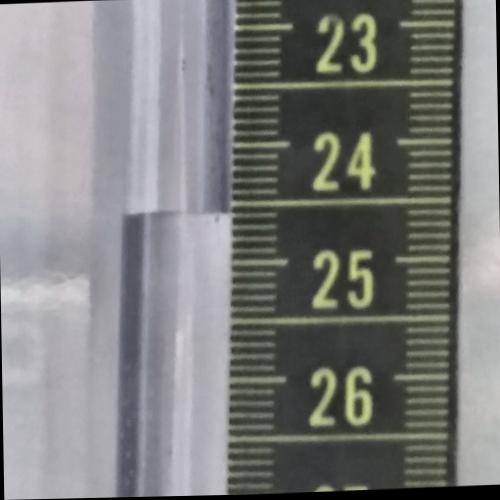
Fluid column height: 24.6 cm